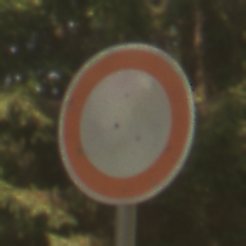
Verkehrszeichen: VerbotFahrzeugeAllerArt
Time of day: Midday
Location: Outdoor (Nature)
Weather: PartlyCloudy
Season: NotSpecified
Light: Natural